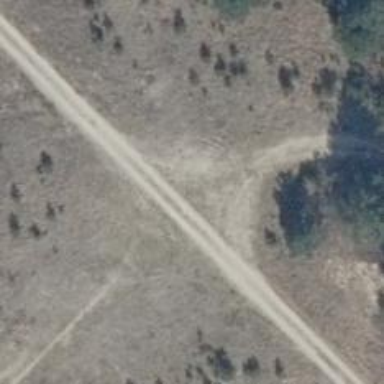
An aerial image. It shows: Track with compacted grade 2 surface.